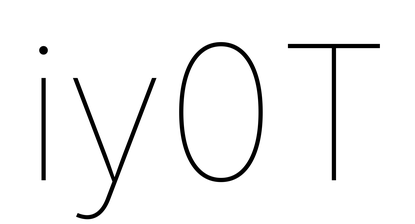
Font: Inter_Thin